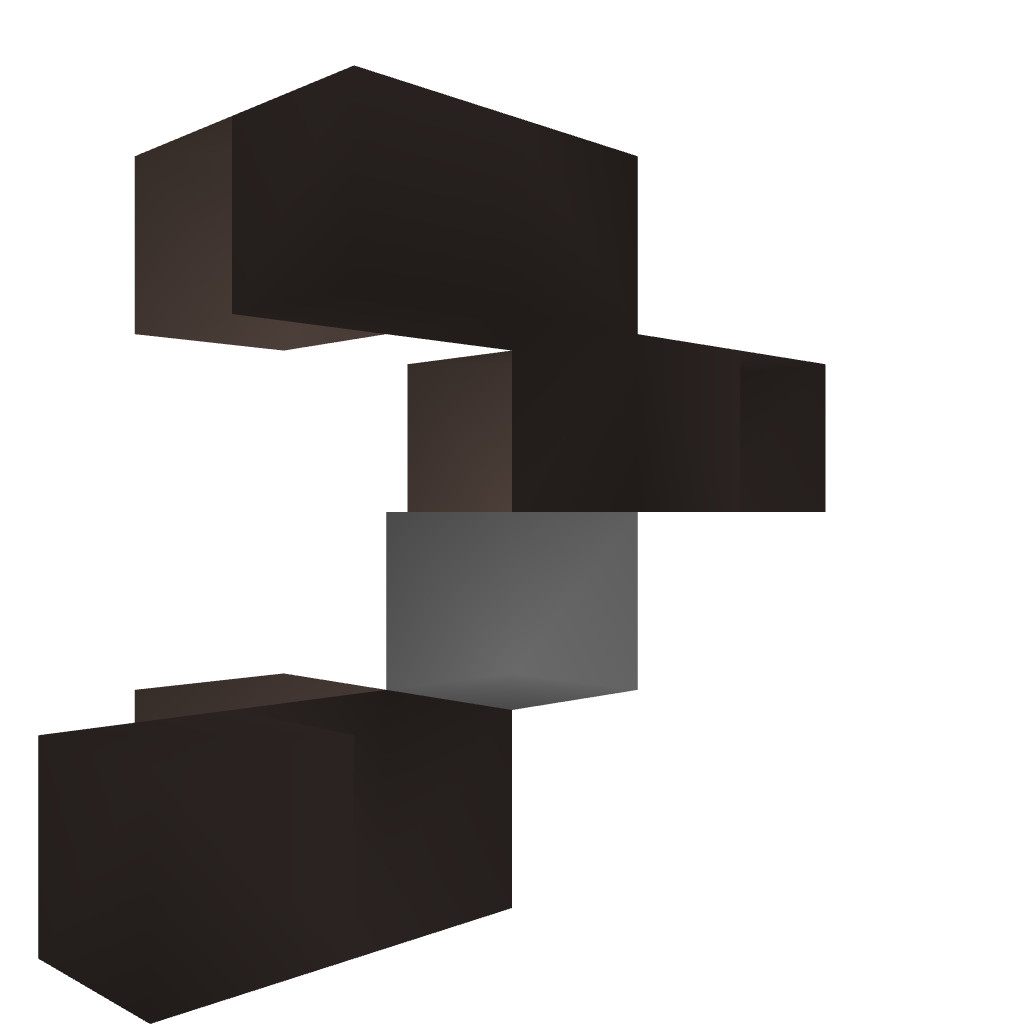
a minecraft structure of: Simple Automatic Furnace